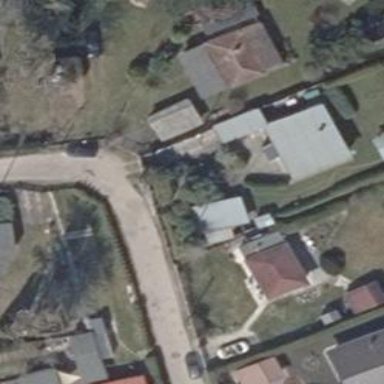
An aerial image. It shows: Residential road.